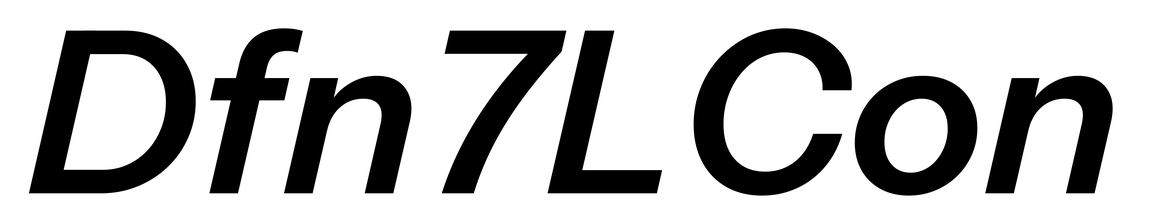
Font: InstrumentSans-Italic_SemiBold_Italic